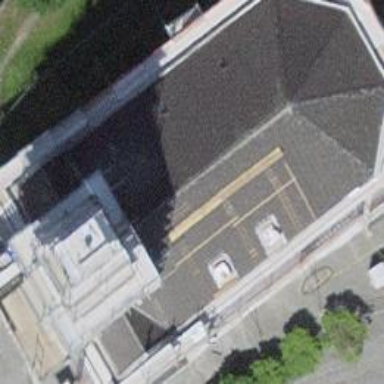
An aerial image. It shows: Building that serves as place of worship.